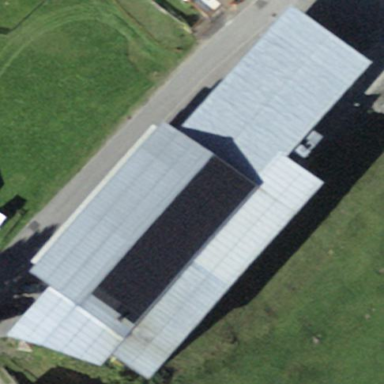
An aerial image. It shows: Industrial building.